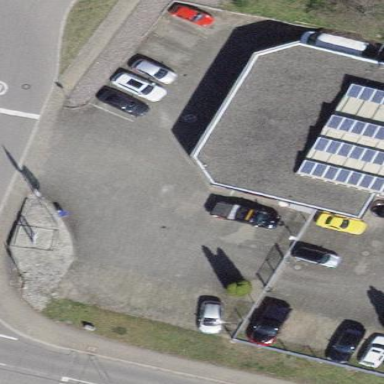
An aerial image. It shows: Parking area surfaced with paving stones.